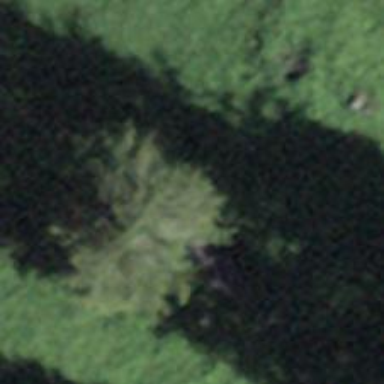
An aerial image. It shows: Beautiful tree in nature.